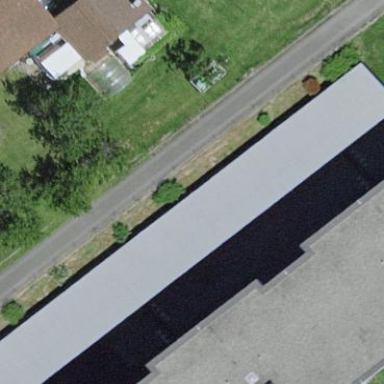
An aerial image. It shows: Group of garages.